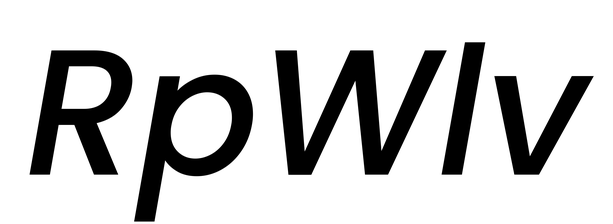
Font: Poppins-MediumItalic